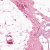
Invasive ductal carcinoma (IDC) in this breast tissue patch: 0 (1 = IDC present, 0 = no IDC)